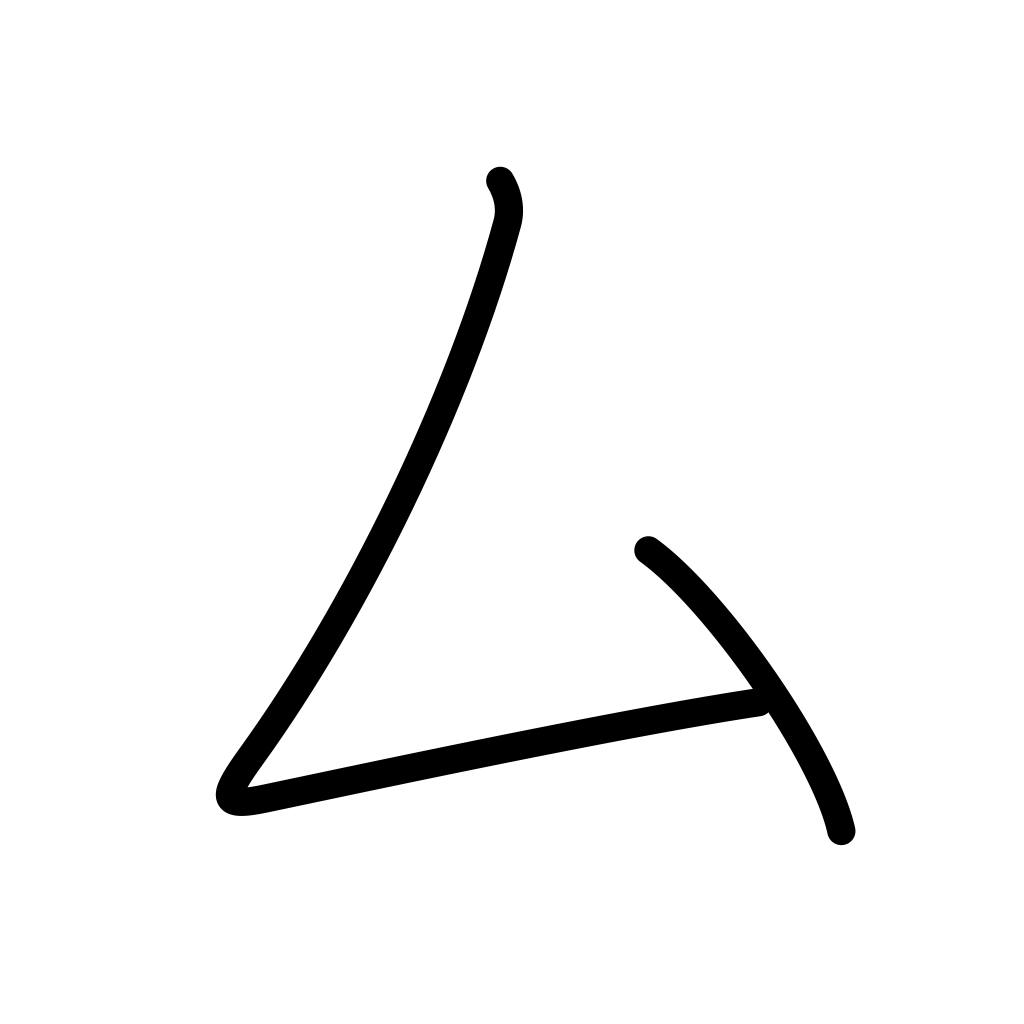
Meaning: I, myself